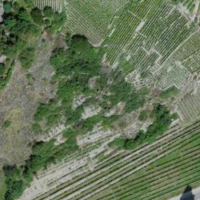
EUNIS habitat code: 40
Species observed at this site:
Opuntia humifusa